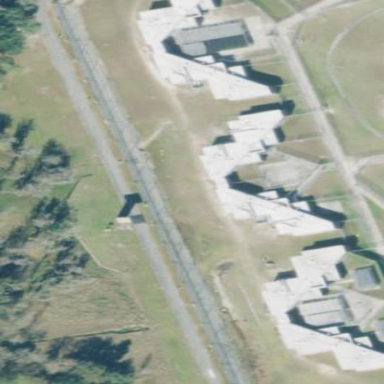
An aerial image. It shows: Prison building.